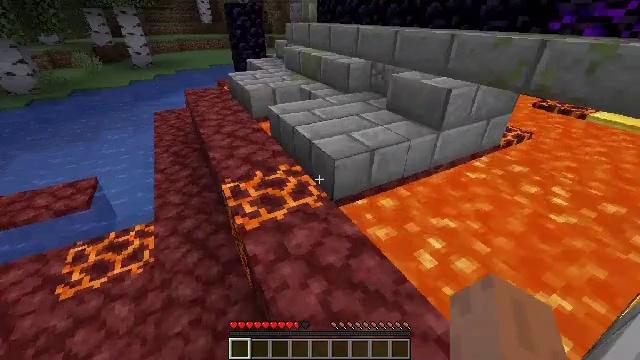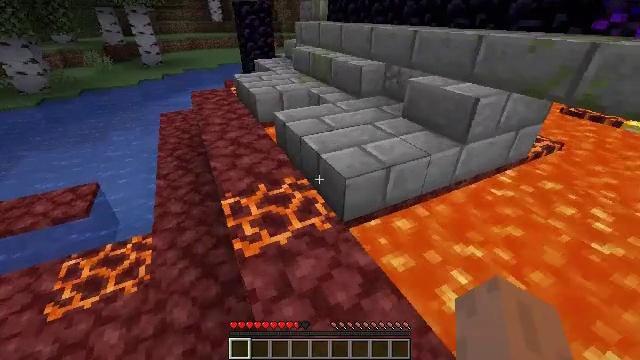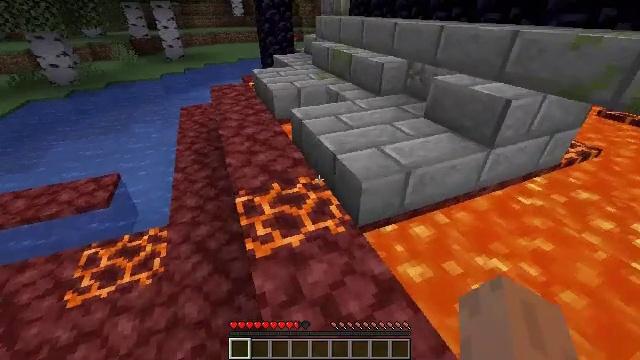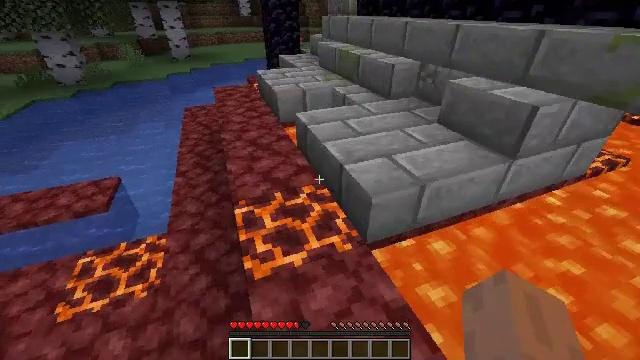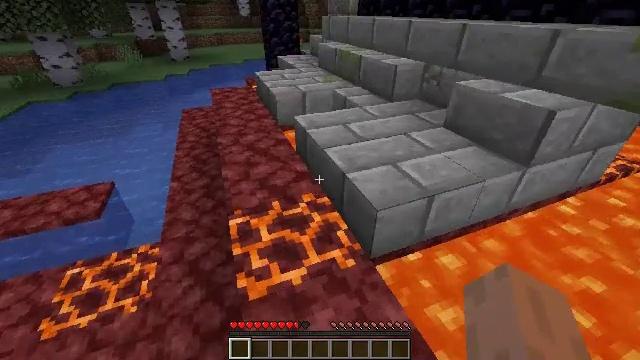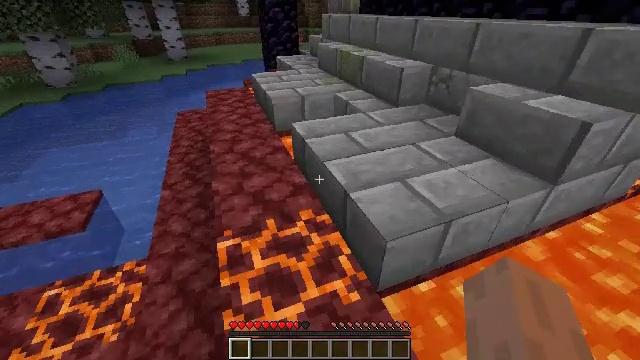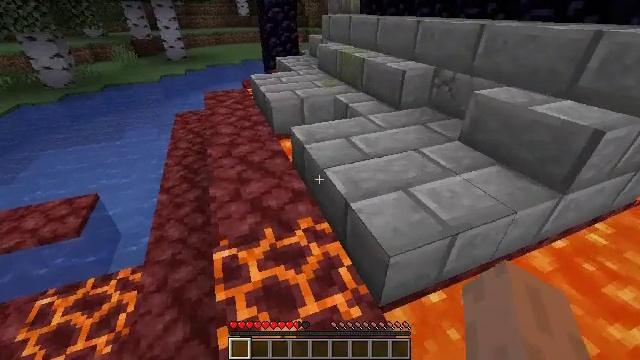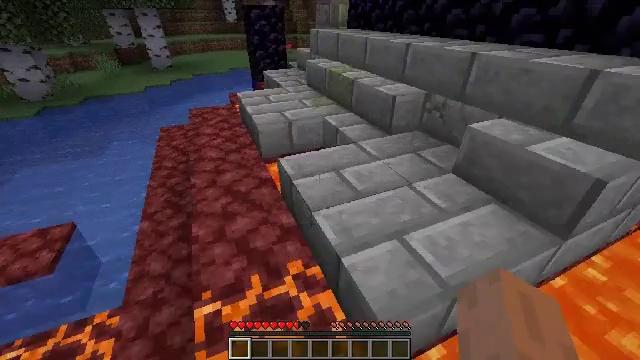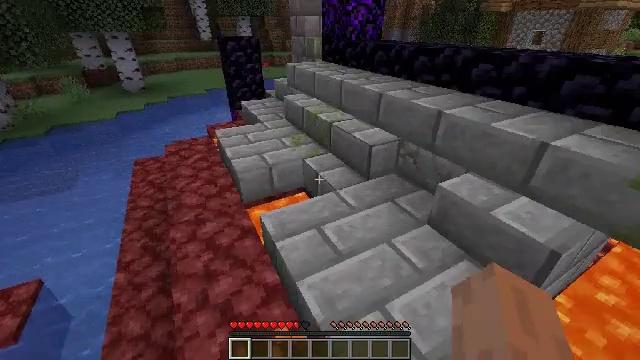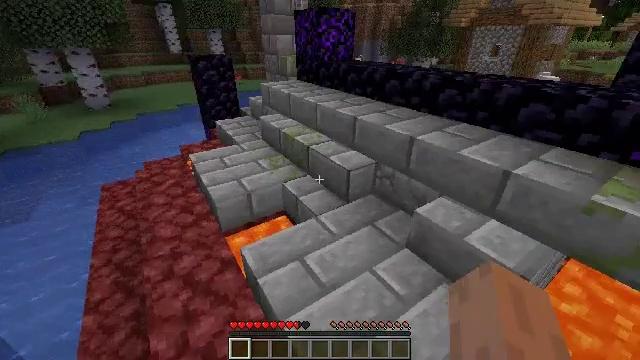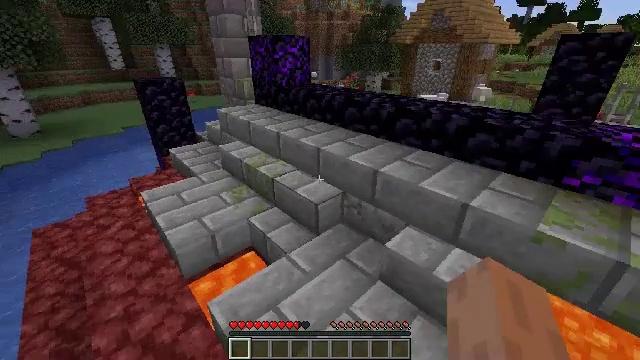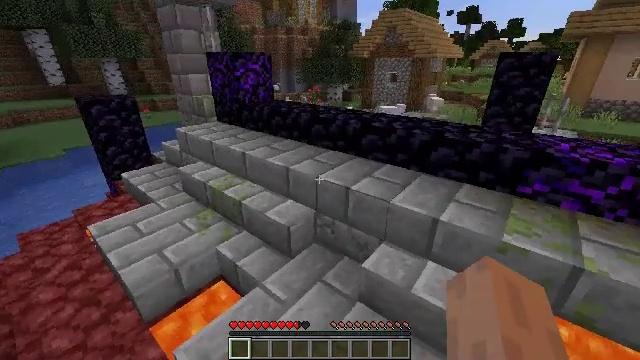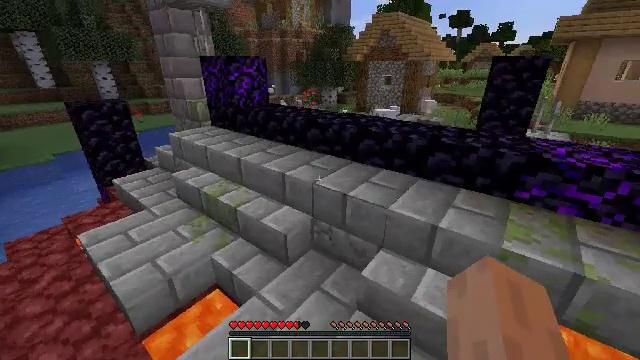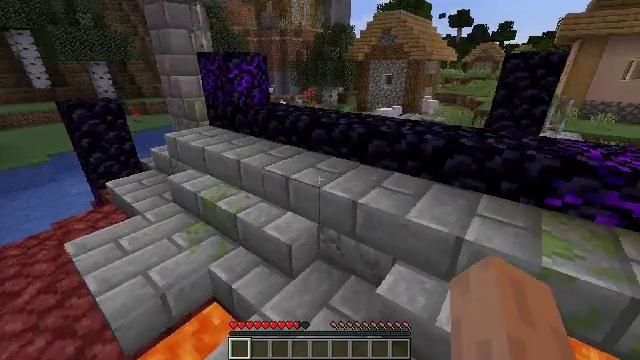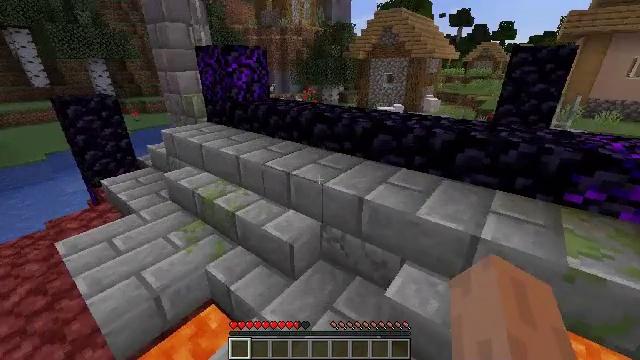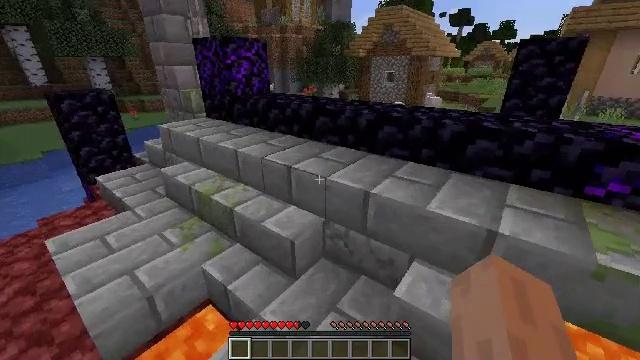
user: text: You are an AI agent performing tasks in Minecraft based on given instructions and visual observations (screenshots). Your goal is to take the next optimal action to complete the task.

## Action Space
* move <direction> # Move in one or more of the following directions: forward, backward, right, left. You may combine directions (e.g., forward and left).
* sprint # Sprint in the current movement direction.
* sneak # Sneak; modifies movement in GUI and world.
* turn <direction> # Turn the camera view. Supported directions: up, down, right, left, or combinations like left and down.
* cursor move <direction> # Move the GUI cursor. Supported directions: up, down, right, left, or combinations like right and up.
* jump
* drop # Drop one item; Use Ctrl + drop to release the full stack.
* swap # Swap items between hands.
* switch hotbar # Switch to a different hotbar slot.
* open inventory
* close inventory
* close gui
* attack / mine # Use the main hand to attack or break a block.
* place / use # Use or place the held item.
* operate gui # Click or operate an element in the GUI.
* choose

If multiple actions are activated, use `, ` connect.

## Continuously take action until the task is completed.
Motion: motion action
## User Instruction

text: Kill mobs.
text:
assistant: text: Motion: move forward, turn left
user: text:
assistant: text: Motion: move forward, turn left
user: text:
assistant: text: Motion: move forward, turn left
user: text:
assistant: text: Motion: move forward
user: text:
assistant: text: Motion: move forward
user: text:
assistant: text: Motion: move forward
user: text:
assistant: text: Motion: move forward, turn right, jump
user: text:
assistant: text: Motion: move forward, turn right and up, jump
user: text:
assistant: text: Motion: move forward, turn right and up, jump
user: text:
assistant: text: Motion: move forward, turn right and up
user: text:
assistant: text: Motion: move forward, turn right and up
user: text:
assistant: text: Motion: move forward, turn right
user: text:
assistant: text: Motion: move forward
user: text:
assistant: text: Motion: move forward
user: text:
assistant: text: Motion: move forward
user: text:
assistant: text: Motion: move forward
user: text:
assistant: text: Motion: move forward
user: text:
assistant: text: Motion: move forward
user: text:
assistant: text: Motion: move forward
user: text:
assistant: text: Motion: move forward, jump
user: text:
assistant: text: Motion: move forward, jump
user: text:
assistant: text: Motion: move forward, jump
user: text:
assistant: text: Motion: move forward, jump
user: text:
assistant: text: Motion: move forward, jump
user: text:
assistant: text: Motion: move forward
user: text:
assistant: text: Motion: move forward
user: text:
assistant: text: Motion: move forward
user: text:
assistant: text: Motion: move forward
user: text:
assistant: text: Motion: move forward
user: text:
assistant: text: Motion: move forward